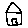
Label: house